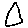
Label: triangle